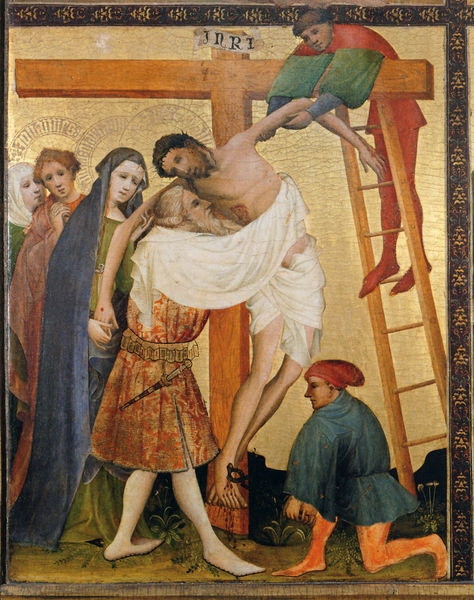
Titel: Goldene Tafel, Kreuzabnahme (Außenseite des inneren linken Flügels)
Institution: Hannover, Niedersächsisches Landesmuseum
Schlagwörter: frauen, grün, weiss, gürtel, tuch, figuren, leiter, nägel, strümpfe, blut, degen, römer, christus, kreuzigung, wei?, maria, josef, und, inri, kreuabnahme